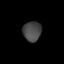
Tissue: lung
Cell type: Endothelial cells
Senescence score: 0.6194
Nuclear area (px): 365
Mean DAPI intensity: 70.553